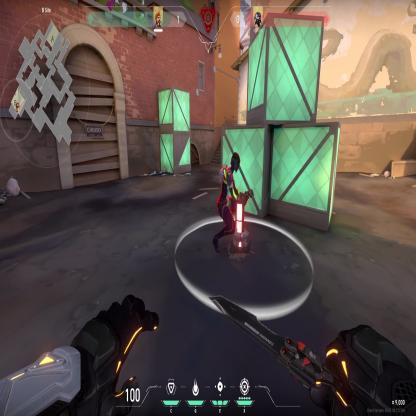
Label: planted spike ; enemy